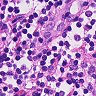
Metastatic tissue present: no